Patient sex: M
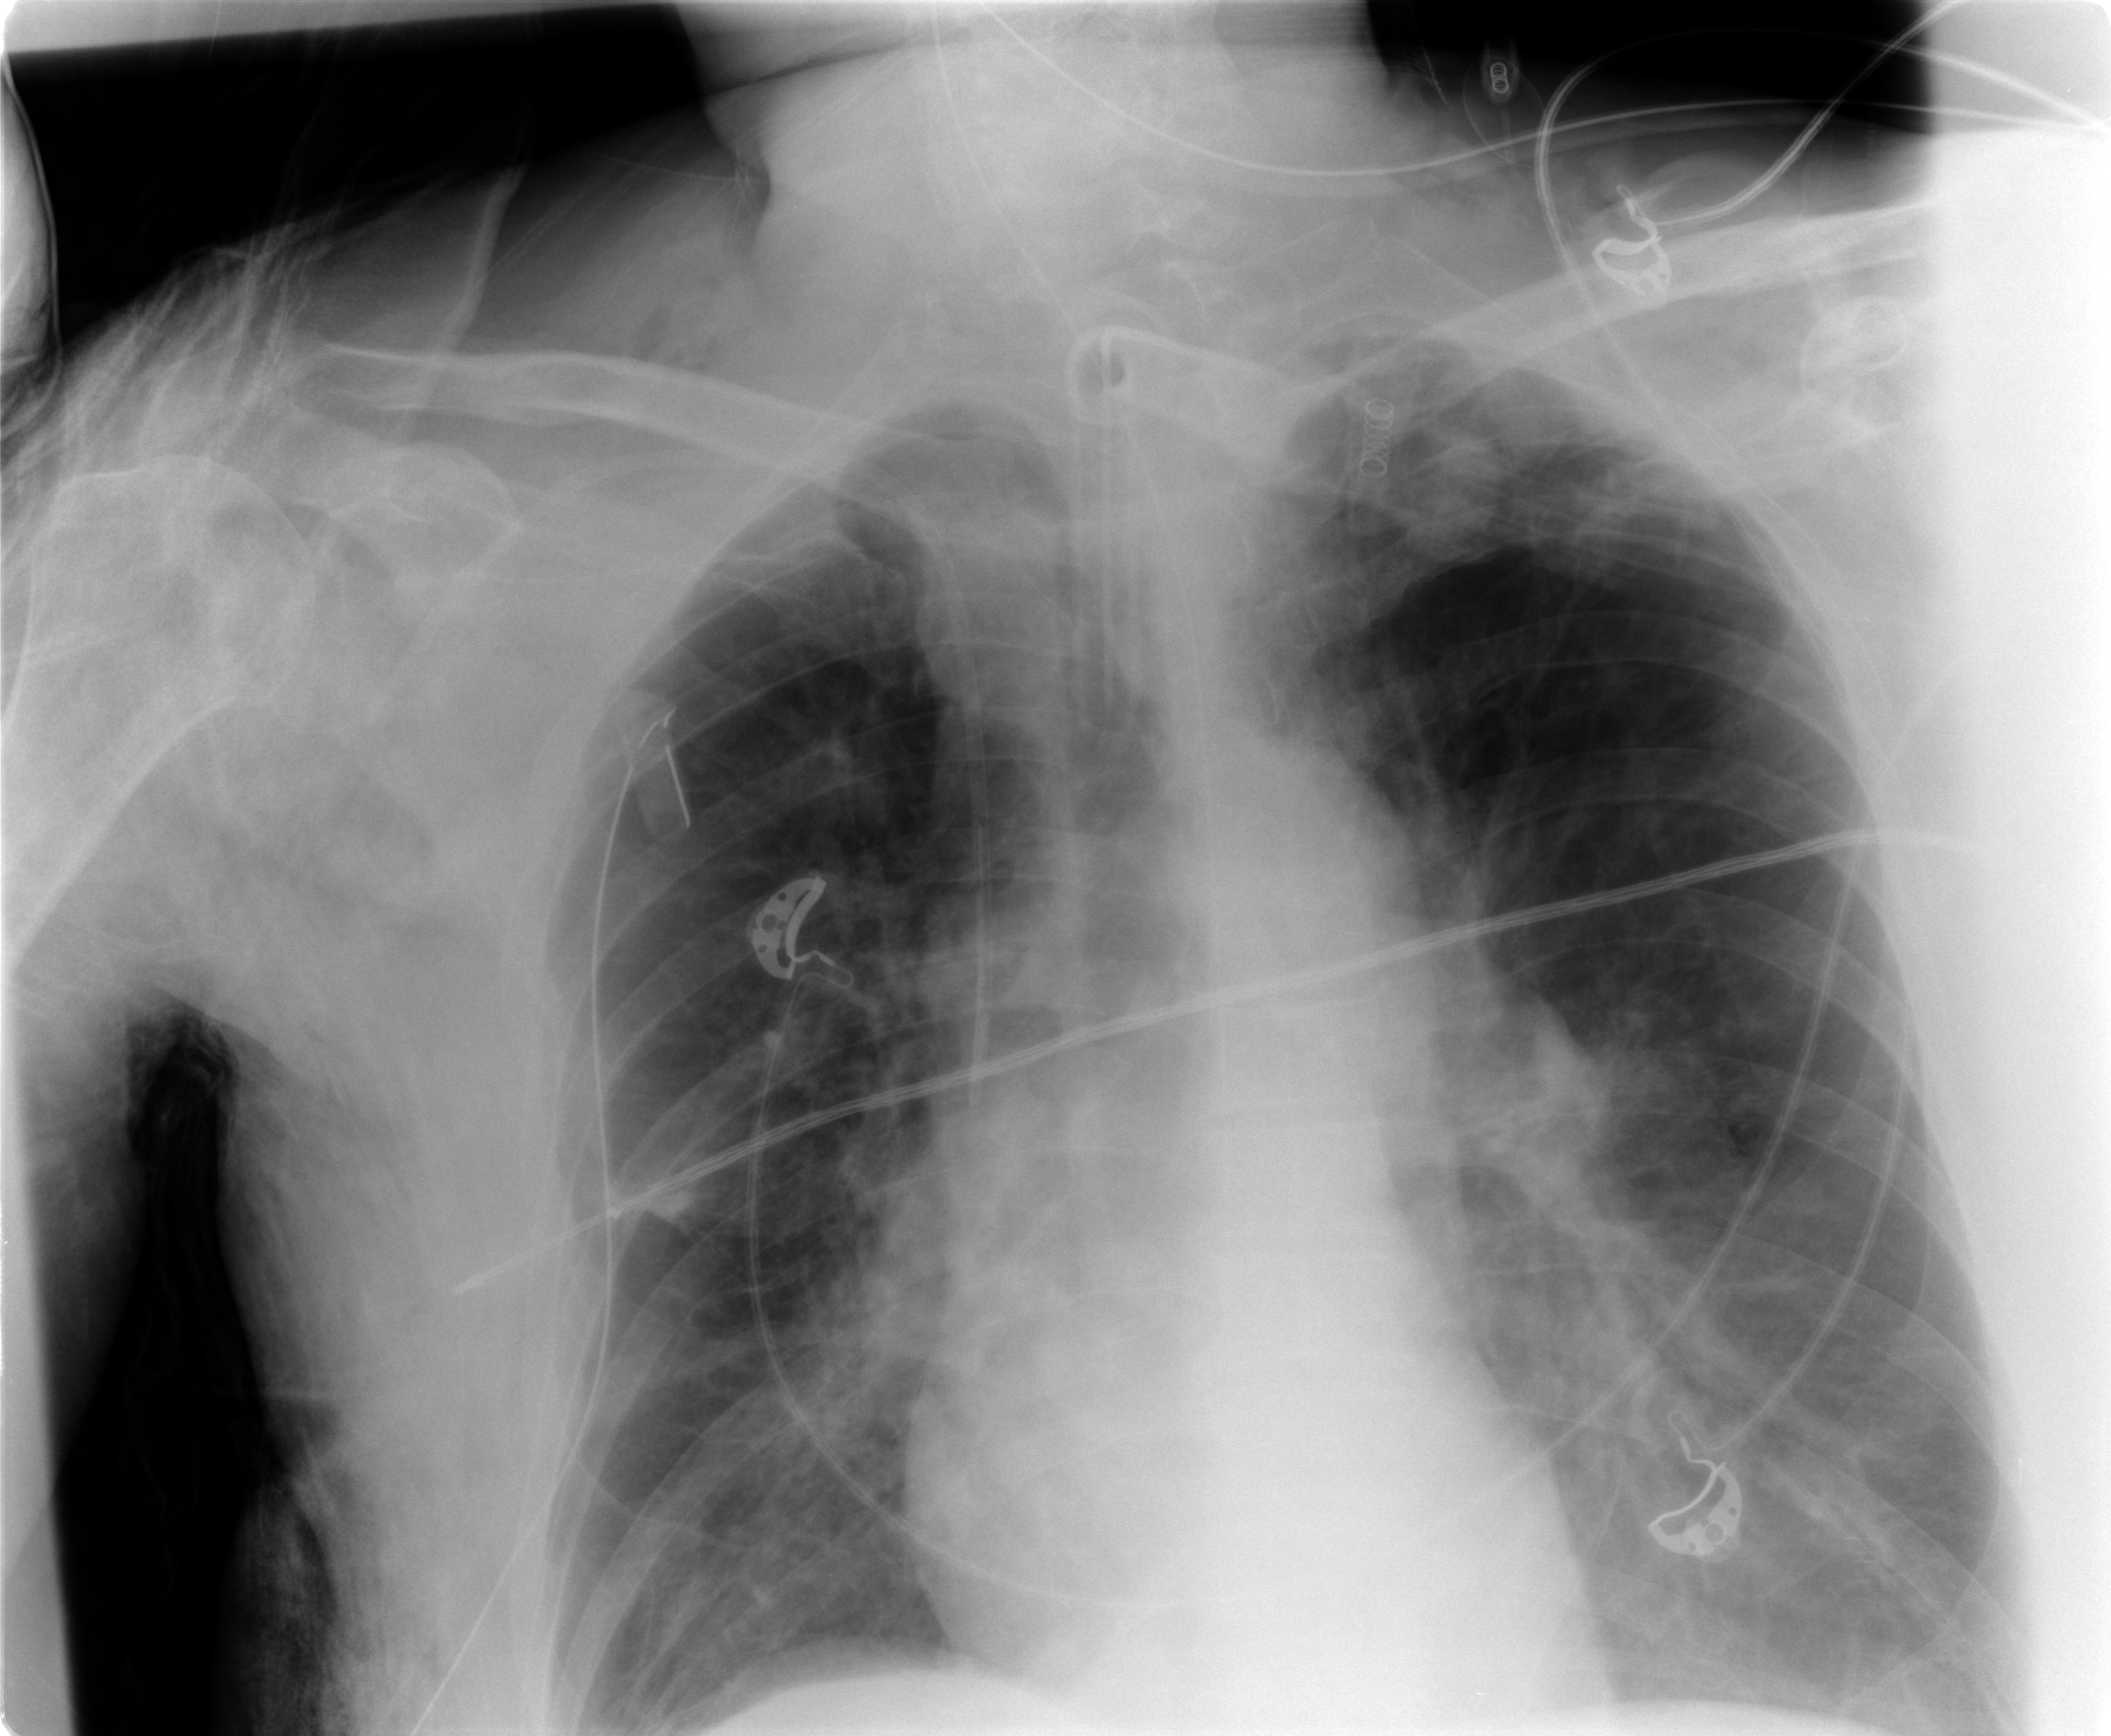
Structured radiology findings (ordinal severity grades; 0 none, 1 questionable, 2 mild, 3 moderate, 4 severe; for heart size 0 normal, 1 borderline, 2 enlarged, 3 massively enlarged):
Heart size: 0
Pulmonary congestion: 0
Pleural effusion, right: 2
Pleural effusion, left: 2
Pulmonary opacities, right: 0
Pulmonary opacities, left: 0
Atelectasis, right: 2
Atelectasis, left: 2